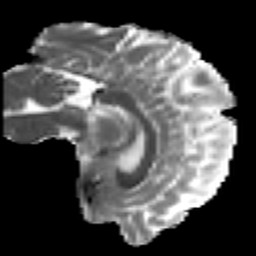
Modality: MD
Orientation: sagittal
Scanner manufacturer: ge
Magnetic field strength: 3 T
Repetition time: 7.98 s
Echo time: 0.0701 s